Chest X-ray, PA view. Patient: 47 years old, sex F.
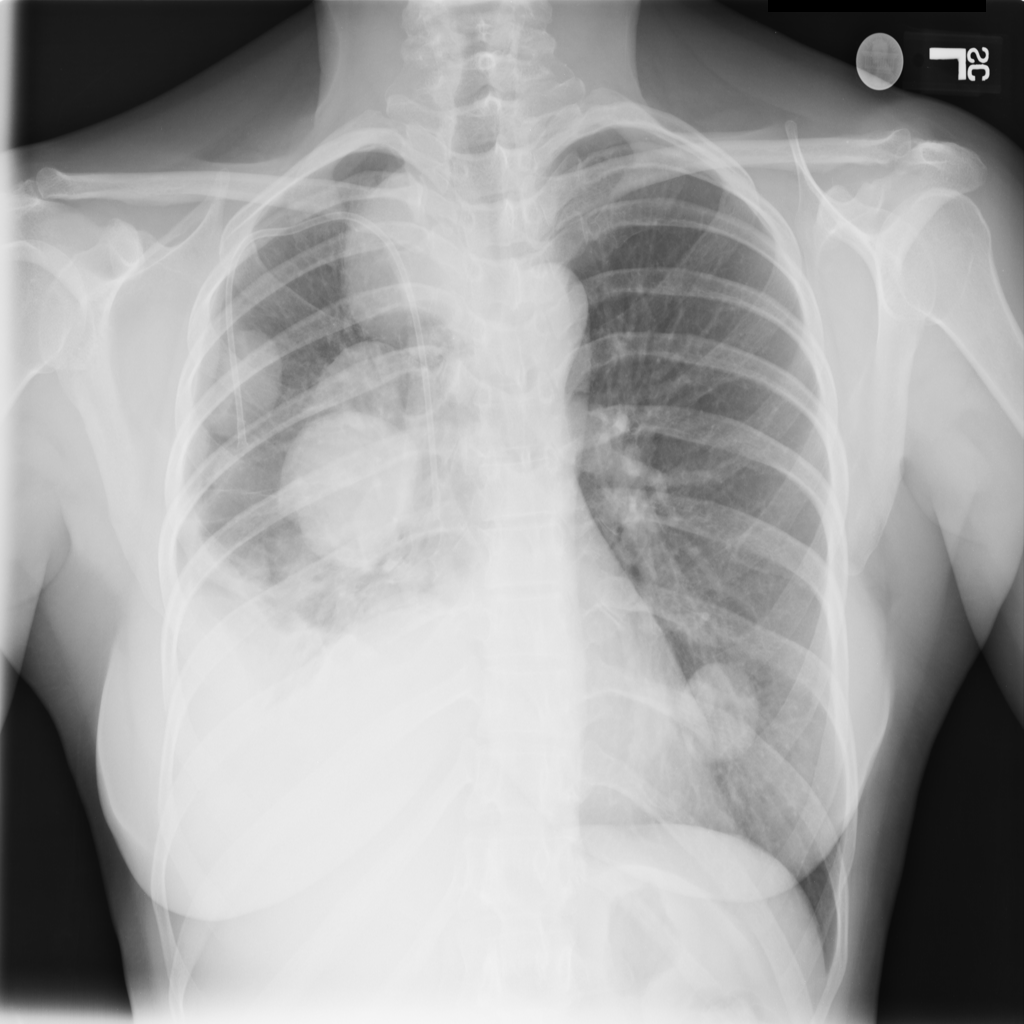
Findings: No Finding